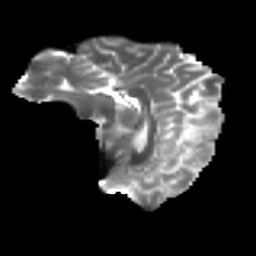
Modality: T2w
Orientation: sagittal
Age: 29
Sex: male
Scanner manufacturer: ge
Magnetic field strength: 3 T
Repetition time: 7.8 s
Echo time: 0.0609 s